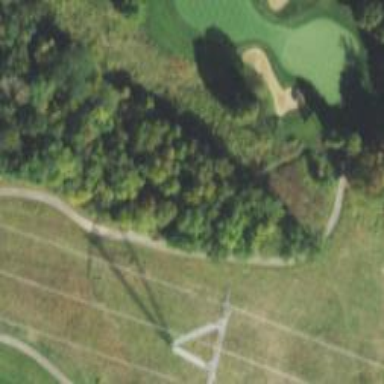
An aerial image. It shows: Pathway for golfing.